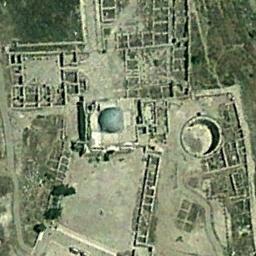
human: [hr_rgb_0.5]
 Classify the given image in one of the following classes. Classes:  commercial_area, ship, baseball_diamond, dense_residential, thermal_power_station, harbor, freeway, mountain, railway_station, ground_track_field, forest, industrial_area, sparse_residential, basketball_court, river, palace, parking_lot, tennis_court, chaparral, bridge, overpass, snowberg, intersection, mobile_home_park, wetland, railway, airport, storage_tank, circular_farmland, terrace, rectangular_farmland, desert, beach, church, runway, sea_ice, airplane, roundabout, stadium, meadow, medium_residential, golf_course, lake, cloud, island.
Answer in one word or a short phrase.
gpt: palace